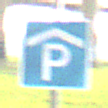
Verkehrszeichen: Parkhaus
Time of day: SunriseSunset
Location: Outdoor (Suburban)
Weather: PartlyCloudy
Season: NotSpecified
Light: Natural